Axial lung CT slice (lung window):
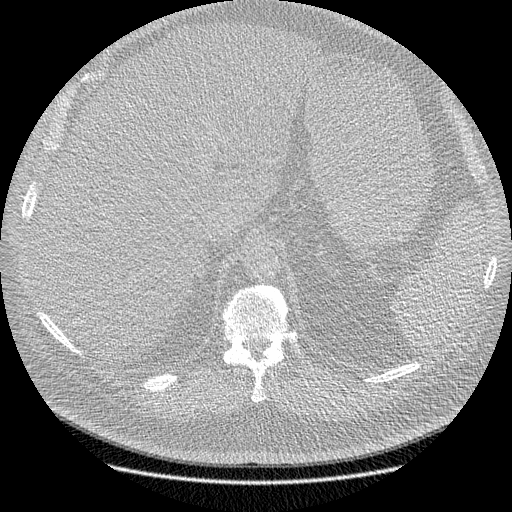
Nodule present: no